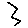
Label: zigzag